RGB frame:
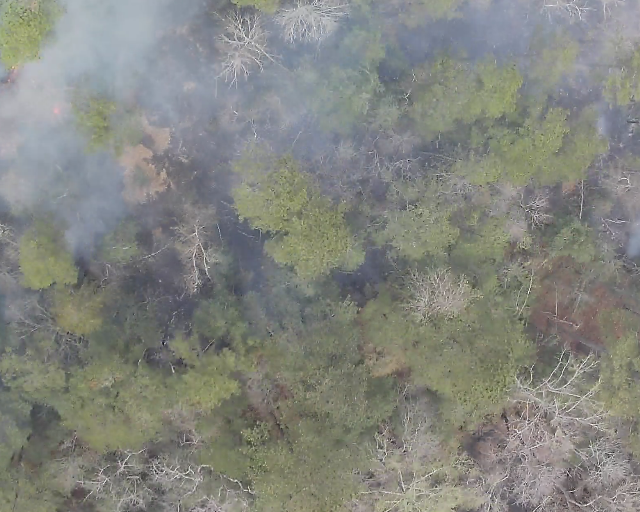
Thermal frame:
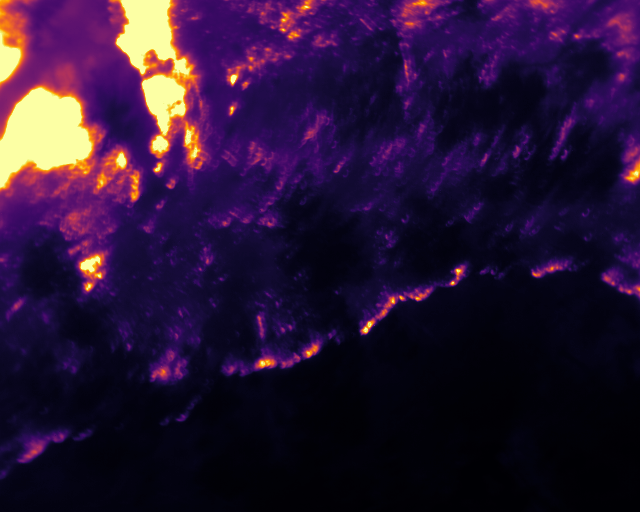
Captured: 2026-02-26 03:10:46
Pixels at or above 80 °C: 31958 (fraction of frame: 0.09753)